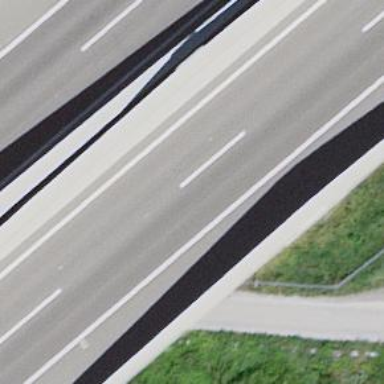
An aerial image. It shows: Bridge over motorway.